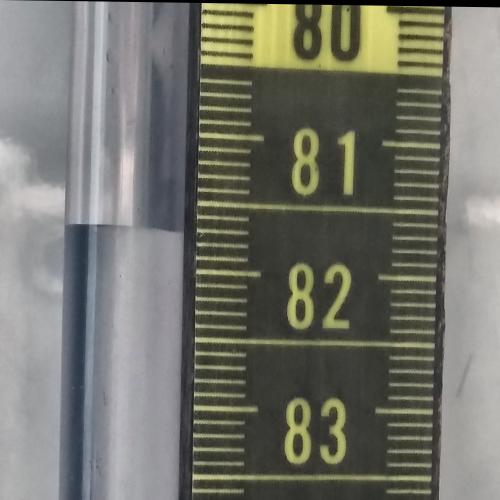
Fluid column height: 81.7 cm